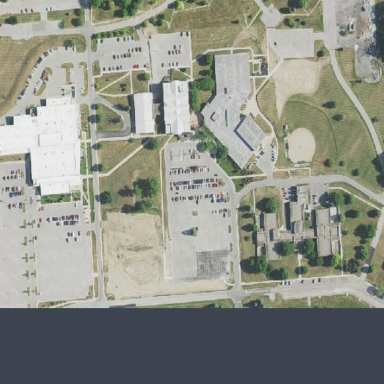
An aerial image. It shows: College.